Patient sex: M
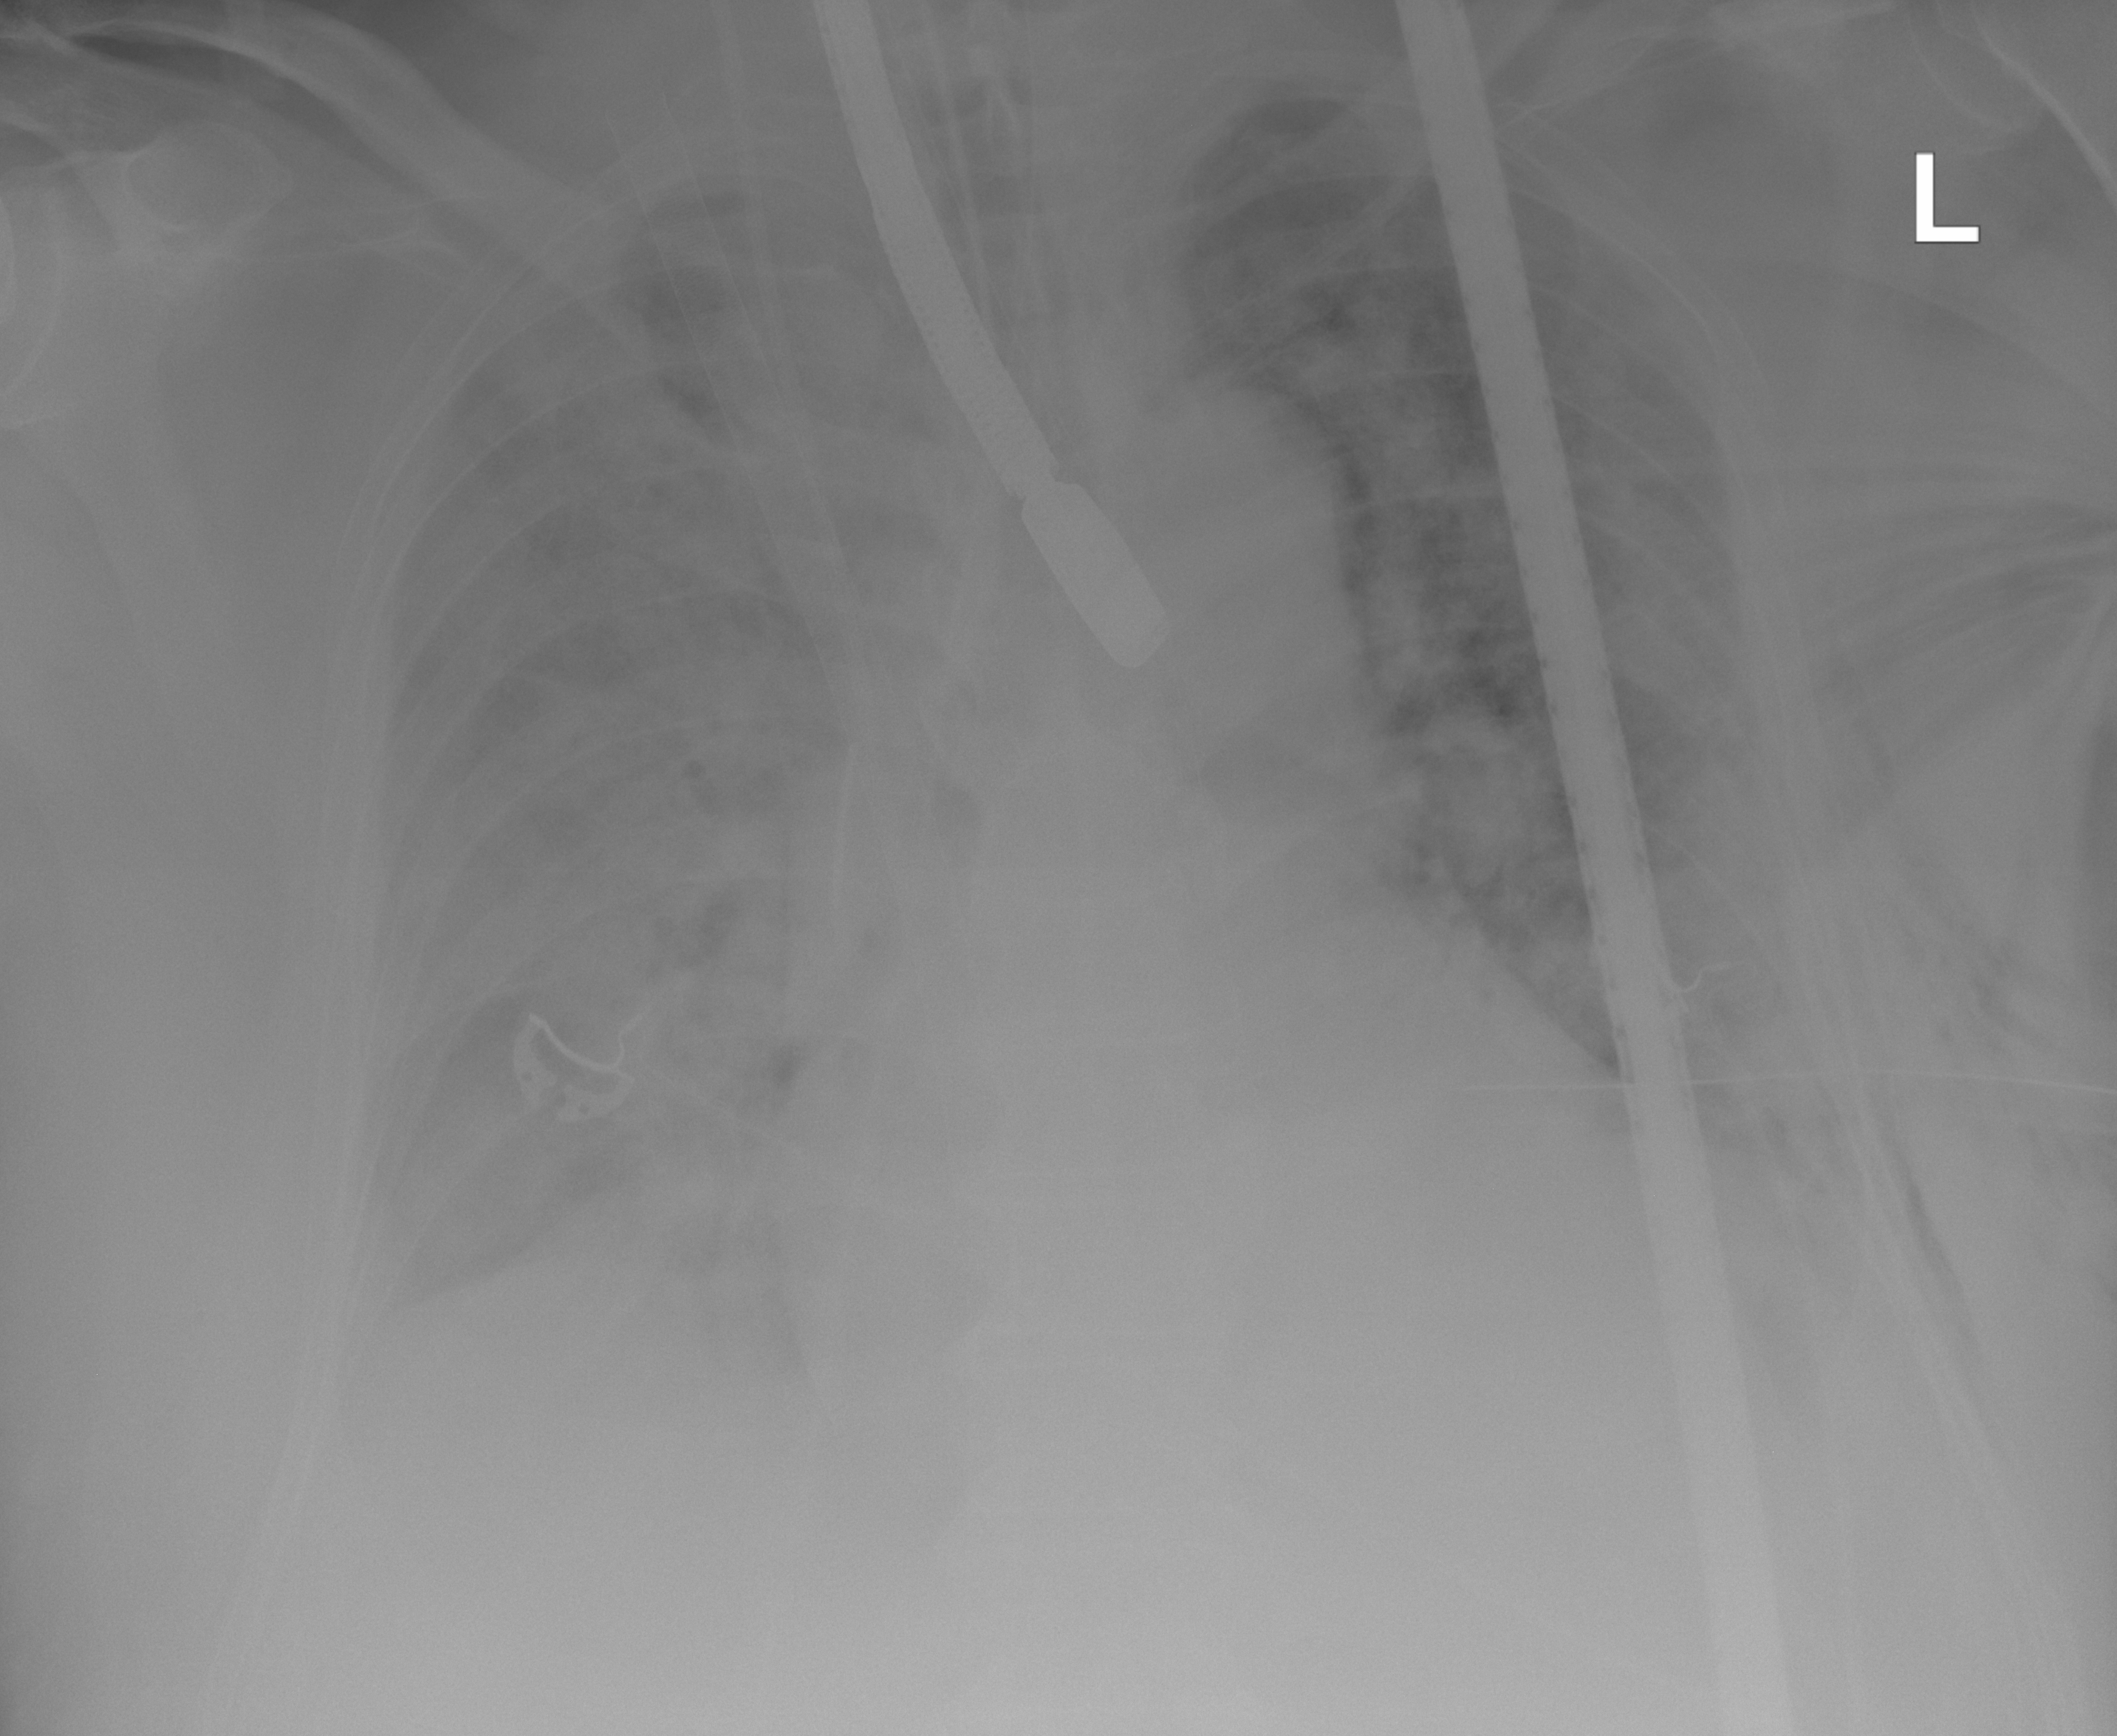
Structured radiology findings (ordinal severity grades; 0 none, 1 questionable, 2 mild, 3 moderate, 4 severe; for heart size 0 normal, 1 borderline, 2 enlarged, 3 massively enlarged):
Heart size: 0
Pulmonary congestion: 0
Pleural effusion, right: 0
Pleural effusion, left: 0
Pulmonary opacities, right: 3
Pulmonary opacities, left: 2
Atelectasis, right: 0
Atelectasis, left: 0